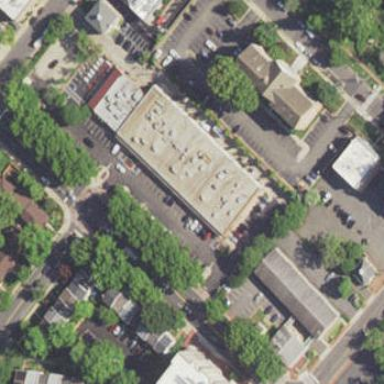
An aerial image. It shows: Retail area.